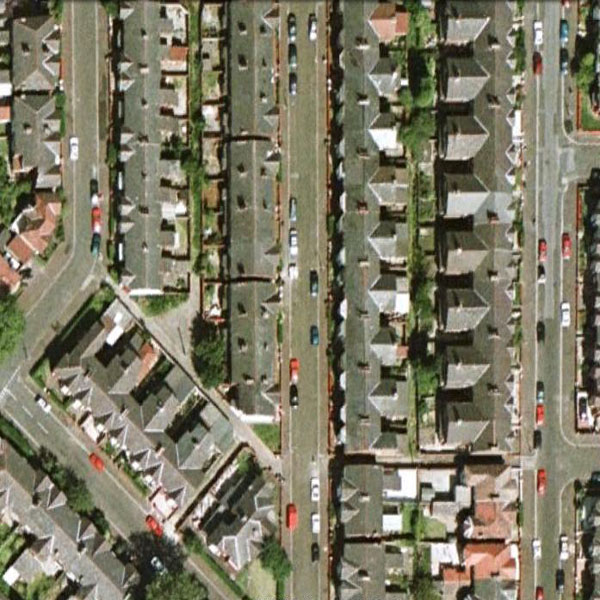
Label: DenseResidential